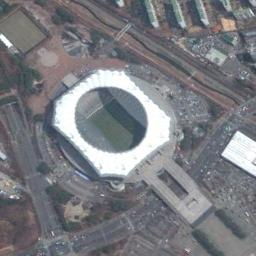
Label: stadium